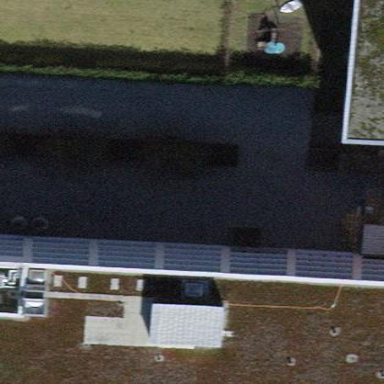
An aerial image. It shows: Commercial building.